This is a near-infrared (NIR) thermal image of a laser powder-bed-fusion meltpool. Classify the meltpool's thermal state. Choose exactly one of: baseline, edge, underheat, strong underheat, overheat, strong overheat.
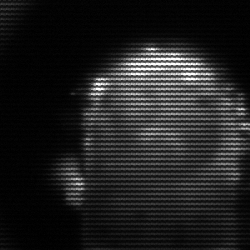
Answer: baseline